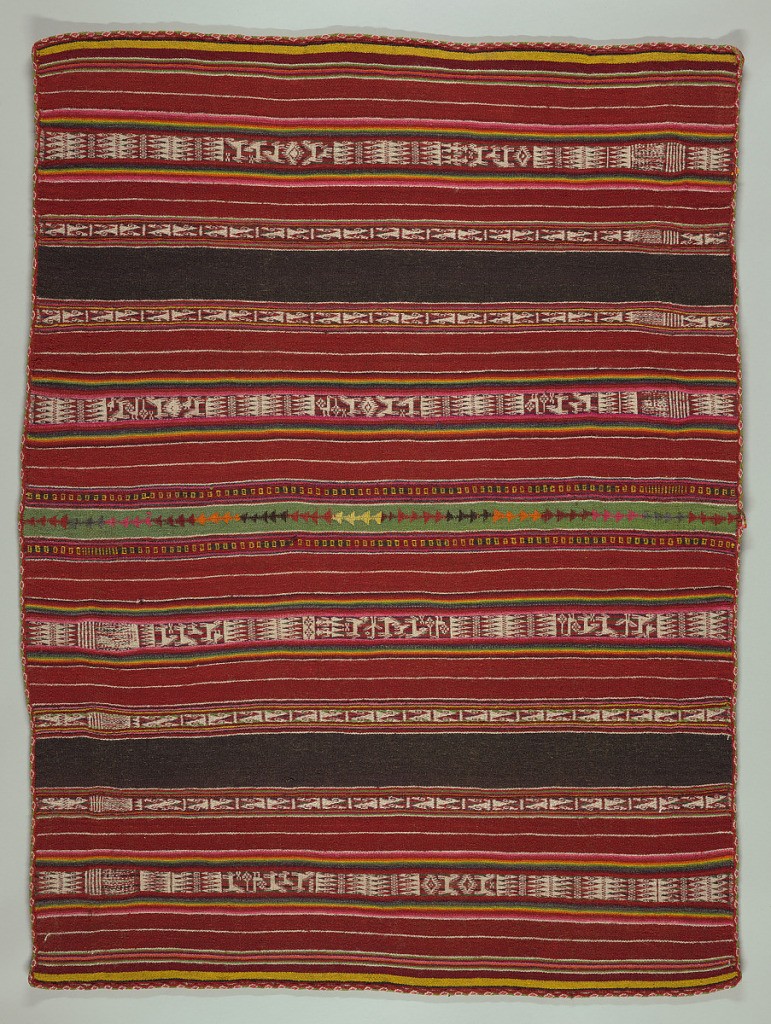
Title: Textile
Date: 19th century
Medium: wool Technique: warp rep with warp-patterned stripes
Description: Square made of two lengths seamed down long side. Edged on four sides with patterned tubular embroidery. Broad stripes of red and dark brown with thin stripes in white, pink, yellow, and green. Intervals of warp-patterned stripes in these colors and white showing humans, animals, geometric forms, high pointed scrolls. Seamed down center with loose stitch in bright wools forming strip of triangles.